Field crop: maize
Growth stage: 2
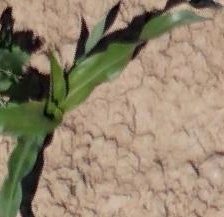
Species: maize